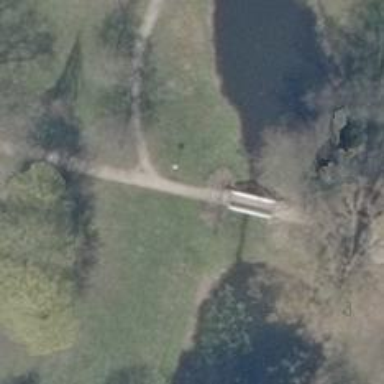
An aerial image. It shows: Footway on arched bridge.